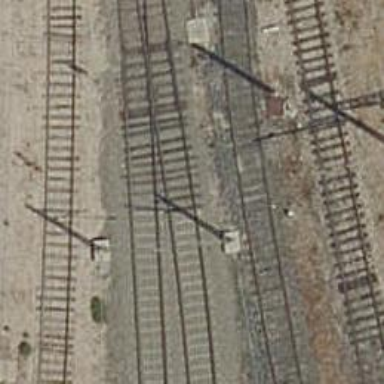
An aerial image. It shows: Railway yard with electrified contact lines.